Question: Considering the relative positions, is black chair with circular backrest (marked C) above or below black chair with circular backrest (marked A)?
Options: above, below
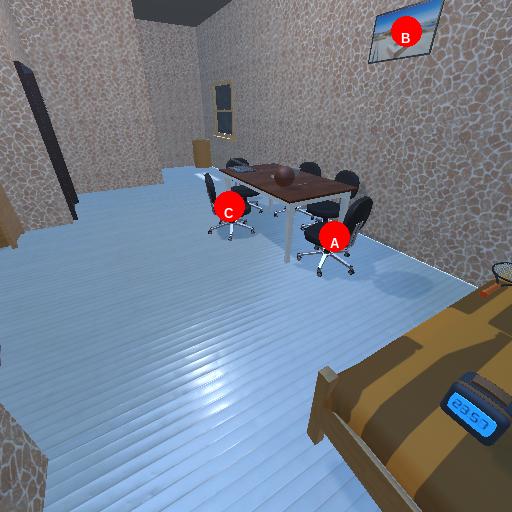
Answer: above